Interaction volume radius: 10 \u00c5
Interaction volume height: 45 \u00c5
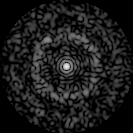
Disorder parameter: 0.8362